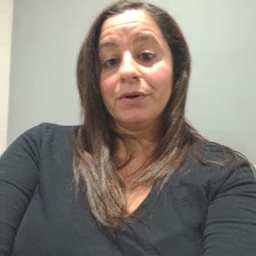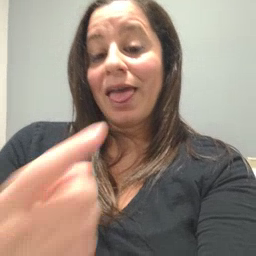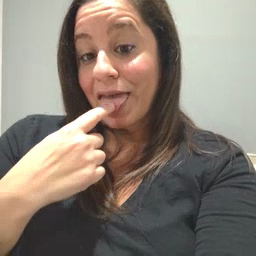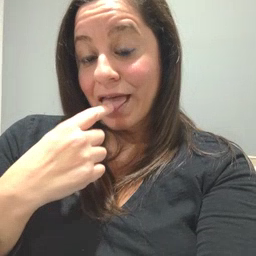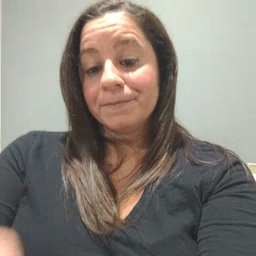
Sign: tongue